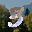
Label: 3